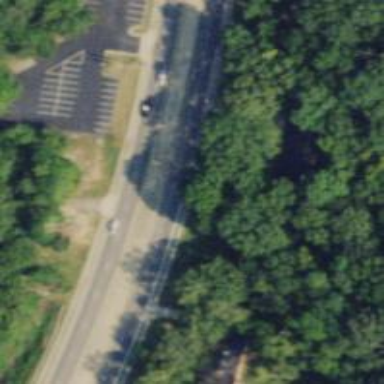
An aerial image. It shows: Trunk highway.